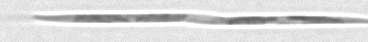
Label: Pseudo-nitzschia